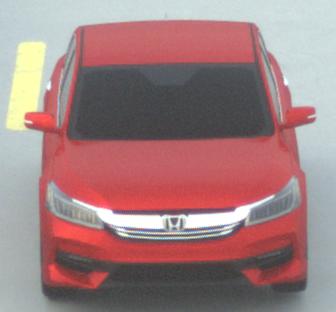
Make: Honda
Model: Accord Hybrid
Detailed model: 9. Generation
Model produced from: 2015
Model produced until: 2019
Doors: 4
Color: red
Road condition: dry road
Daytime: morning or afternoon
Contrast: low contrast